Question: I'm following the <URL>:
> Before you can create applications based on the archetypes, you must
first install the archetypes and supporting projects to your local
Maven repository.'''
In NetBeans IDE select File, then Open Project, navigate to tut-install/,
select example, deselect the Open Required Projects check box, and click
Open Project.
Right-click the firstcup project in the Projects pane and select Build.
'''
Only I don't see tut-install, and this seems to be the only reference to 'tut-install'...
While I have, I think, installed maven, I don't see 'dukes-age':
'''
Create the Project in NetBeans IDE
From the File menu, select New Project.
Under Categories, select Maven.
Under Projects, select Project from Archetype.
Click Next.
In the Search field, enter dukes-age.
In the Known Archetypes field, select dukes-age-archetype.
Click Next.
In the Project Name field, enter dukes-age.
In the Package field, enter firstcup.dukesage.resource.
Click Finish.
'''
When browsing archetypes, I see:

why doesn't the 'dukes-age' project show up?
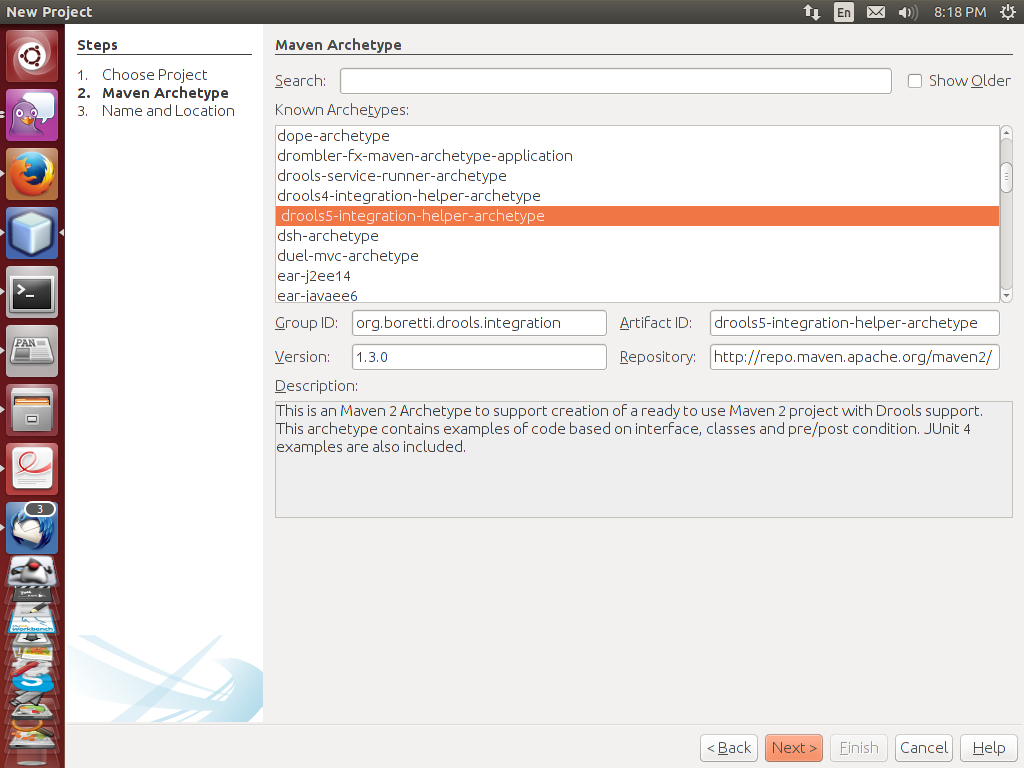
Answer: it's available here:
<URL>
although it also seems to ship with glassfish itself.